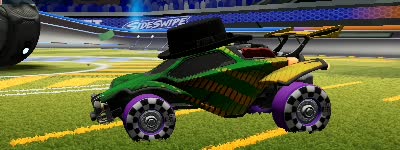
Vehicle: octane